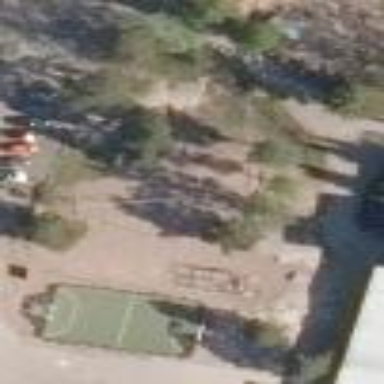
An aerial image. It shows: Playground area for leisure land.